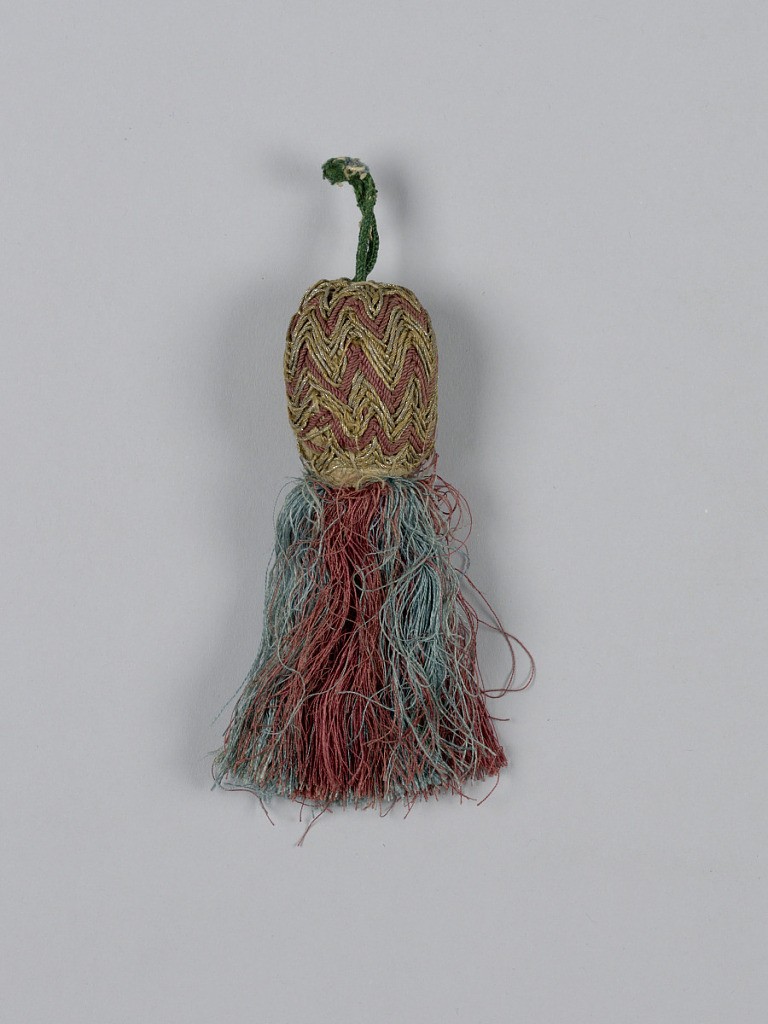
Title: Tassel
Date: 17th century
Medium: silk, metallic thread, linen (?)
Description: Soft core covered with metallic threads and plum-colored silk in chevron pattern; below this, a skirt of blue and plum-colored silk threads arranged in four groups, green silk cord at top.